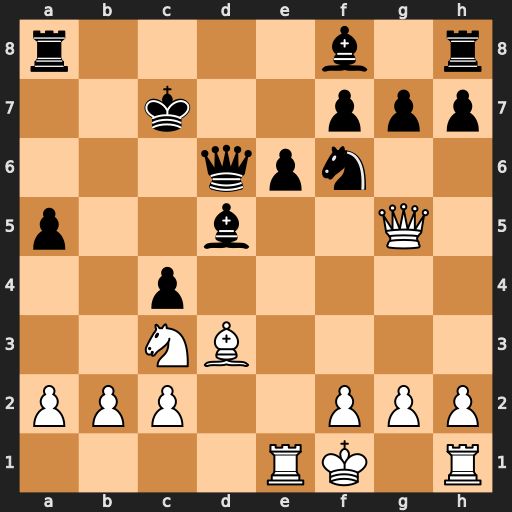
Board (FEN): r4b1r/2k2ppp/3qpn2/p2b2Q1/2p5/2NB4/PPP2PPP/4RK1R
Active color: w
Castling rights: -
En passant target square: -
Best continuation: Nb5+ Kb6 Nxd6